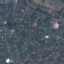
Land use / land cover class: Residential